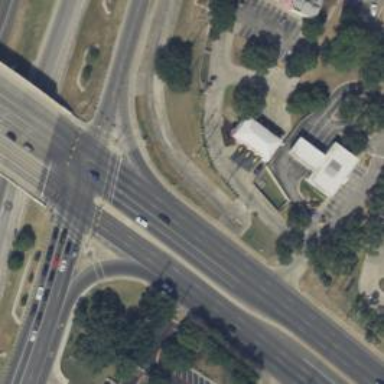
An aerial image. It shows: Primary link highway with asphalt surface.